Field crop: maize
Growth stage: 1
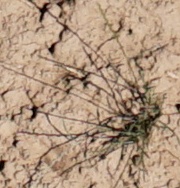
Species: lolium